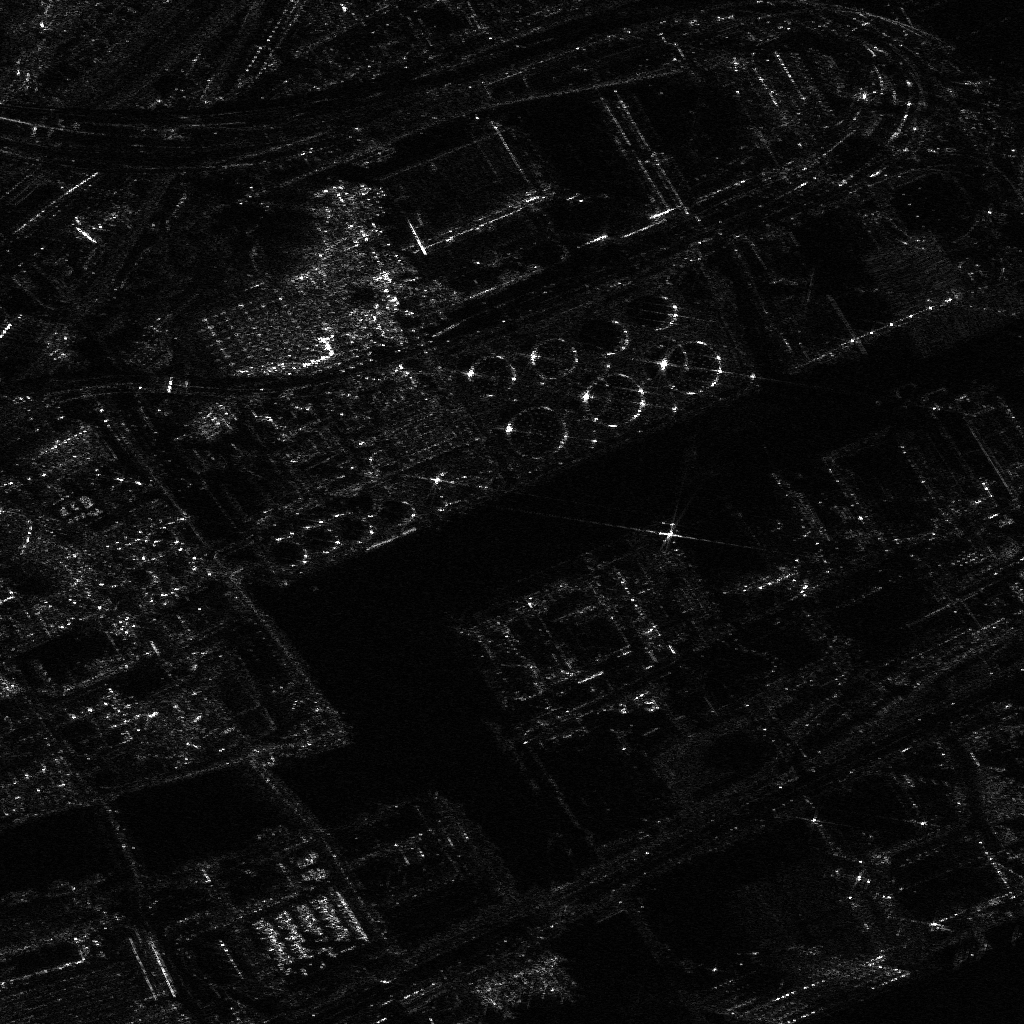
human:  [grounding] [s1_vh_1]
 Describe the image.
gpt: In the satellite image, there is  <ref>6 medium container </ref> <box>[[52, 94, 56, 95, 58], [51, 94, 55, 95, 58], [50, 95, 54, 96, 58], [49, 96, 53, 97, 58], [47, 96, 51, 97, 58], [46, 96, 50, 97, 58]]</box> located at bottom.